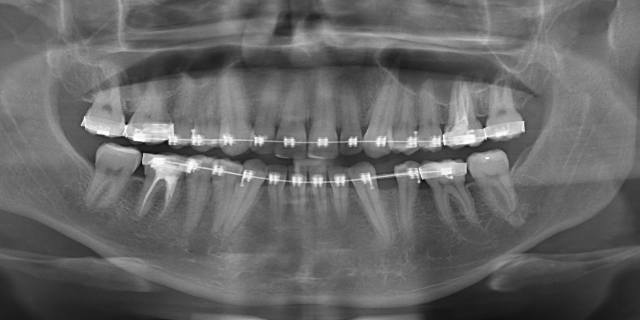
adult